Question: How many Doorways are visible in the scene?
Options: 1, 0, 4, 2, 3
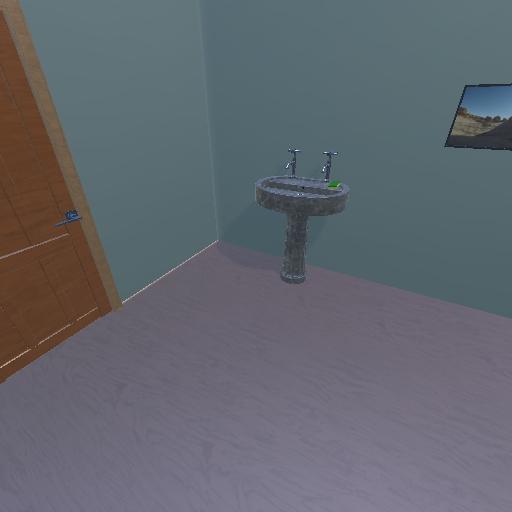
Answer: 1